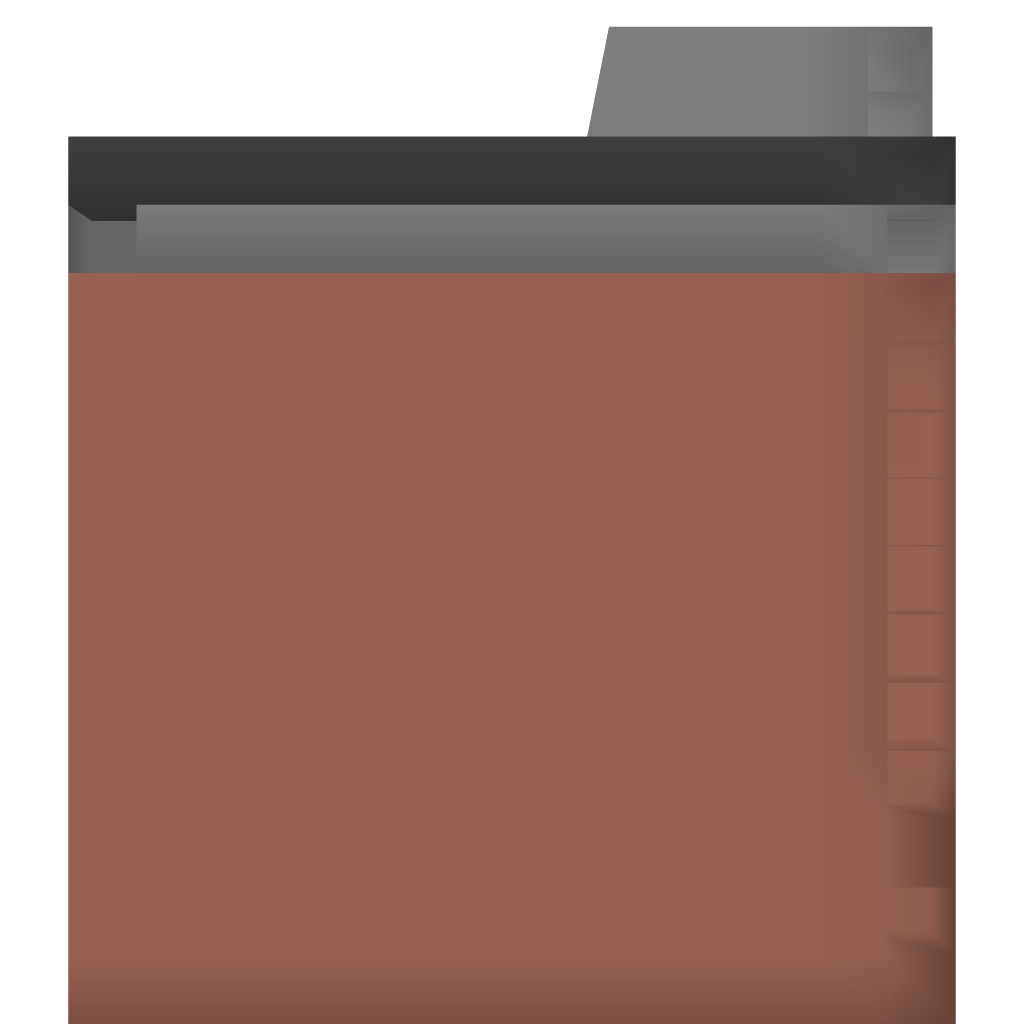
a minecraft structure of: Future Gadget Laboratory - Steins;Gate Store Apartment Rent Building